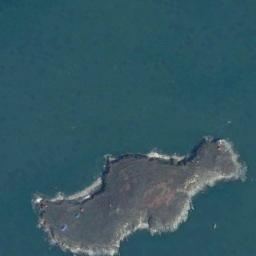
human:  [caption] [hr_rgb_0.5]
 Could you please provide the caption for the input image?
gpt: The islands are at the bottom of the picture .

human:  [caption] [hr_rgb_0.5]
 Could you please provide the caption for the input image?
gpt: The island with flat terrain is surrounded by light blue waters .

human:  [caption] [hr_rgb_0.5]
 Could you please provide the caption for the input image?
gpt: Irregularly shaped islands are surrounded by blue sea water, And the islands are green and yellow-brown .

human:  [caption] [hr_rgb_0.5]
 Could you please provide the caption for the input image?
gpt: The island is surrounded by water .

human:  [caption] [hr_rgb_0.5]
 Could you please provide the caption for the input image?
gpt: The brown island is surrounded by green water .